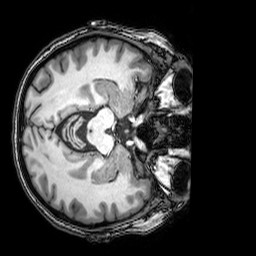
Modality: T1w
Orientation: axial
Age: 43
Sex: female
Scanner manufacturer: philips
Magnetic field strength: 3 T
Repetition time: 0.008113 s
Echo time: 0.003709 s